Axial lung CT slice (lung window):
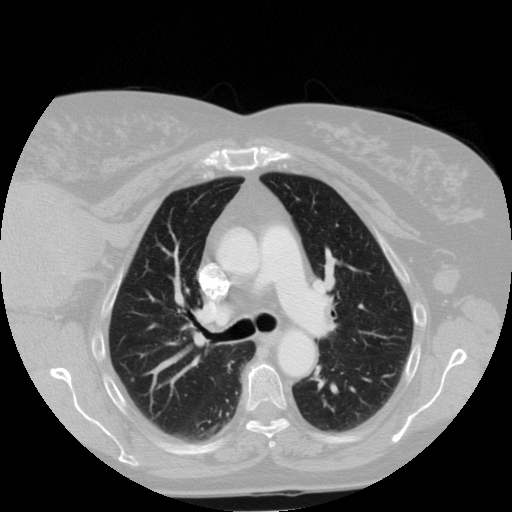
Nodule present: no